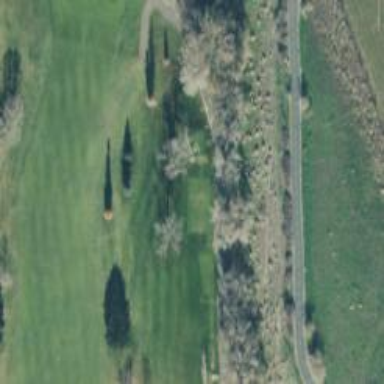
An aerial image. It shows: Path designated for golf carts.